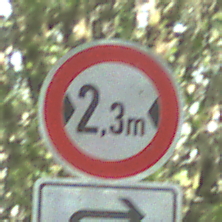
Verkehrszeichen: TatsaechlicheBreite2Komma3
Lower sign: RichtungsangabeDurchPfeile5
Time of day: Midday
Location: Outdoor (Nature)
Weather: Clear
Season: NotSpecified
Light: Natural